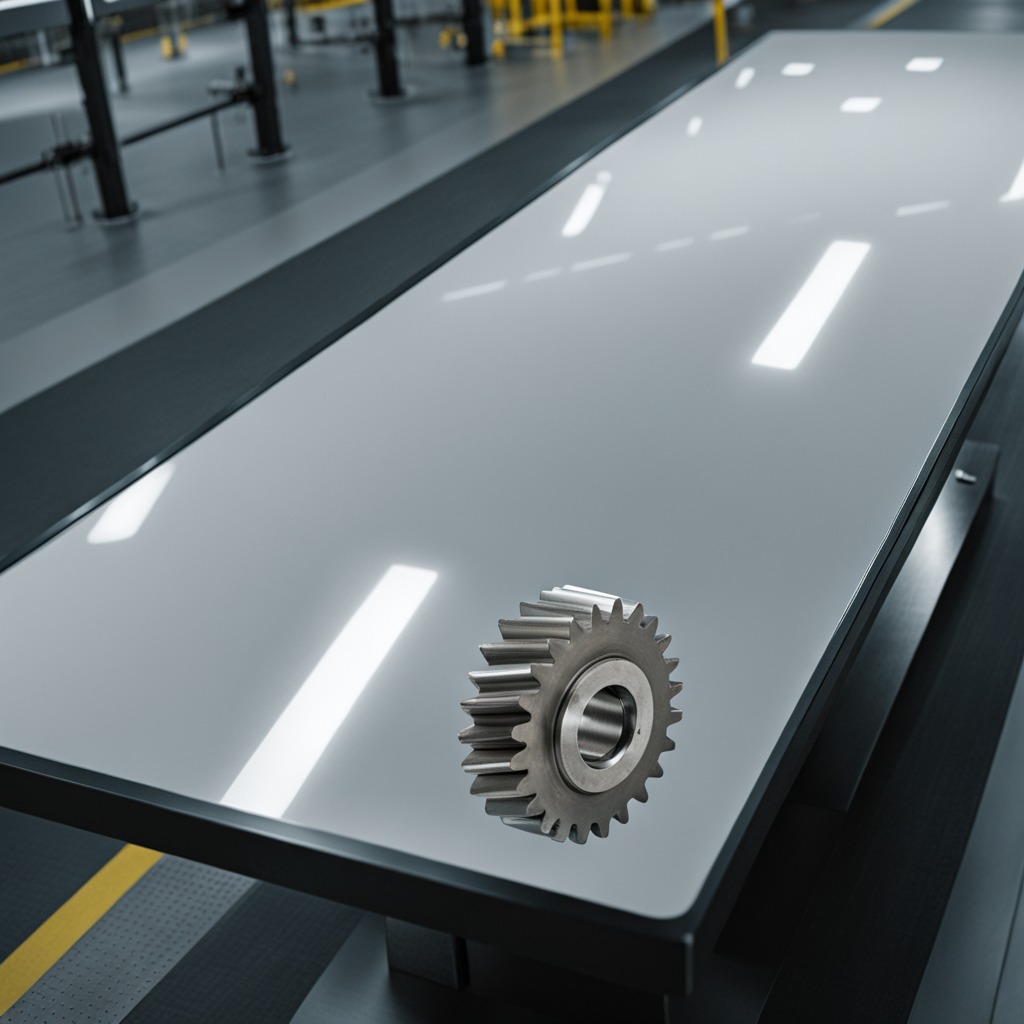
A steel gear with teeth is lying on a high-gloss table in a ship maintenance bay industrial lighting.